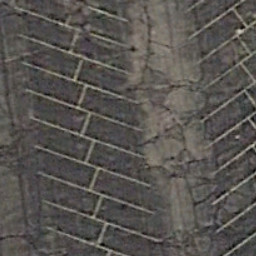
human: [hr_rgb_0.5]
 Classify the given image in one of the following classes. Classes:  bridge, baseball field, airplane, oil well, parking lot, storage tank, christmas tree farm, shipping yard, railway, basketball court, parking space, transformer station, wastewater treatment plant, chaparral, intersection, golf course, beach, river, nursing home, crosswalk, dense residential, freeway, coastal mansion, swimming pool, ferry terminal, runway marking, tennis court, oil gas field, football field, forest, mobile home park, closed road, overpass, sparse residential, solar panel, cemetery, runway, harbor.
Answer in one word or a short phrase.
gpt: parking space